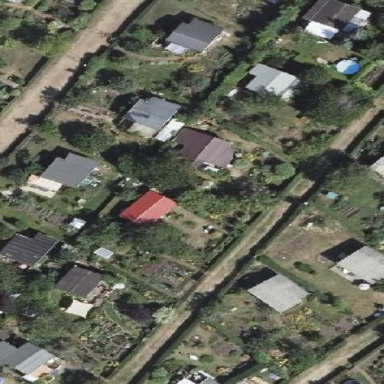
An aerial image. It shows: Plot in the allotments.